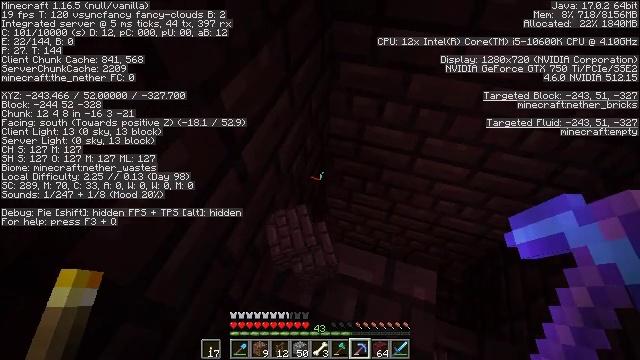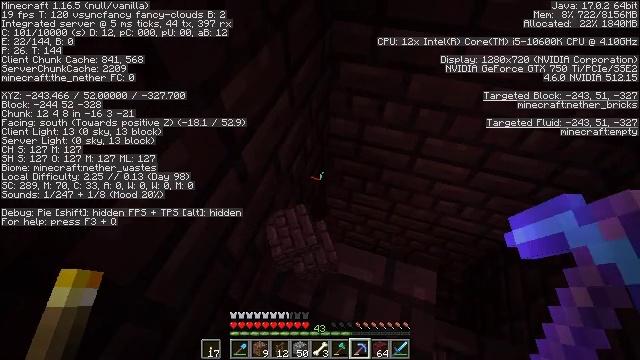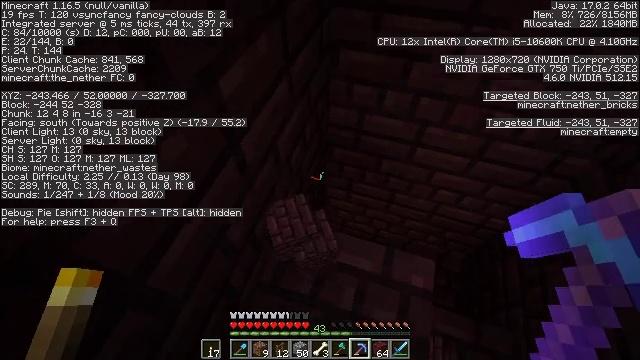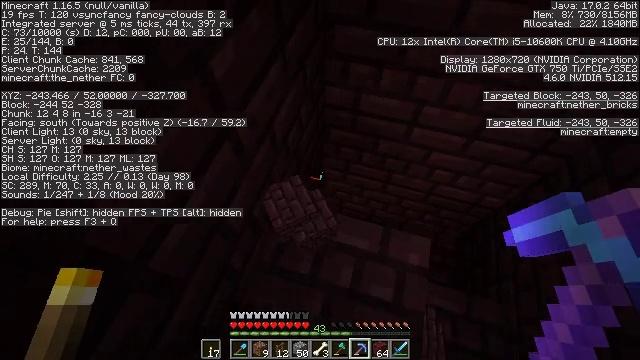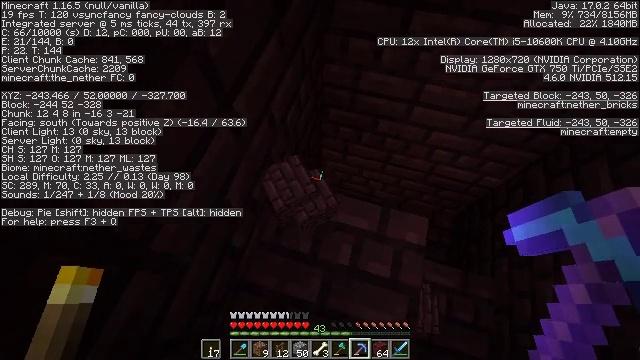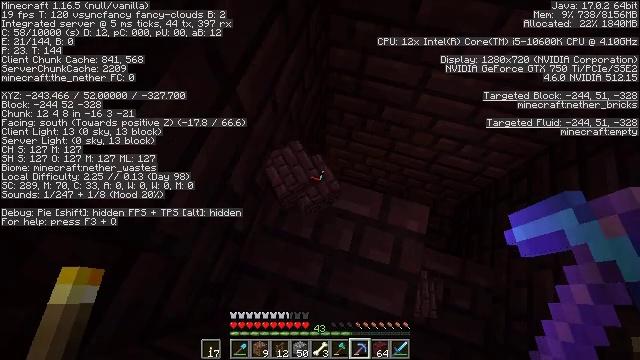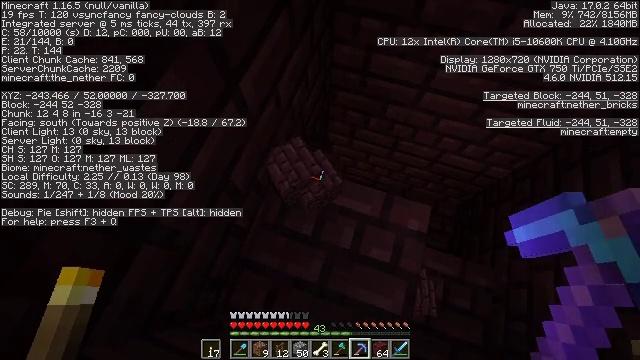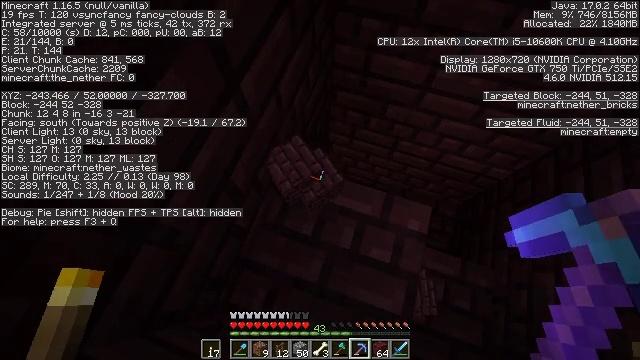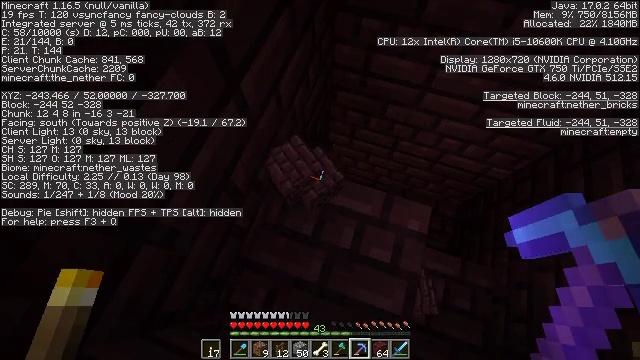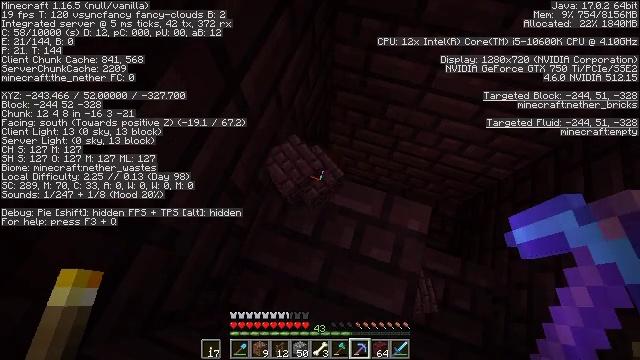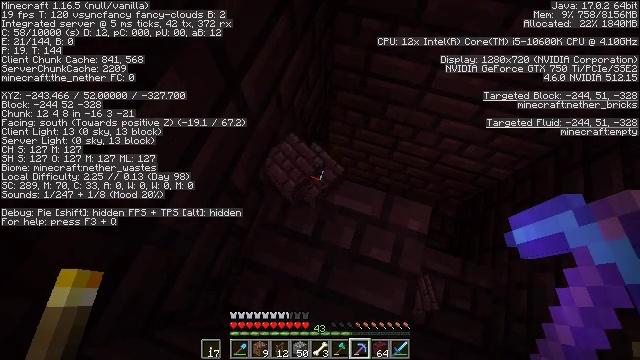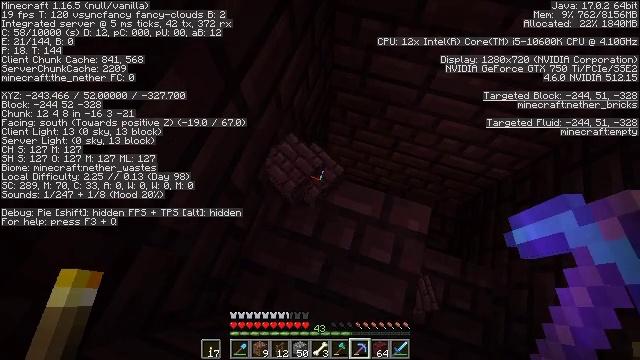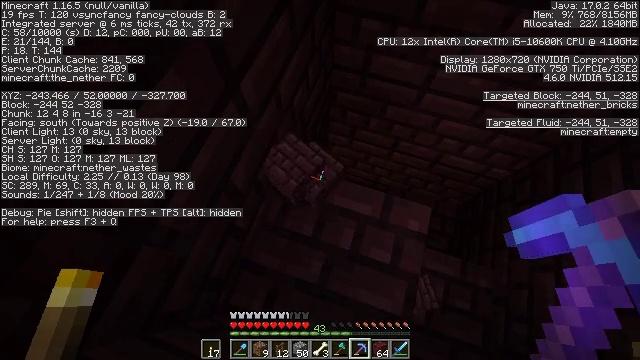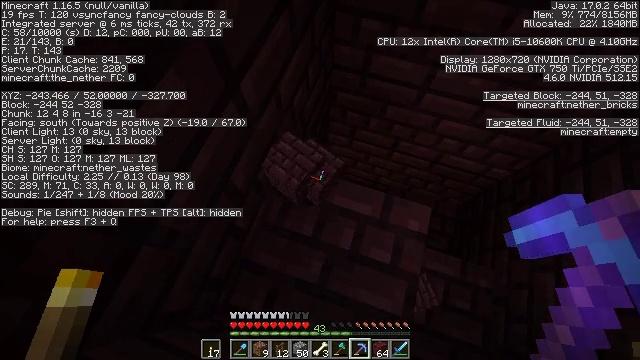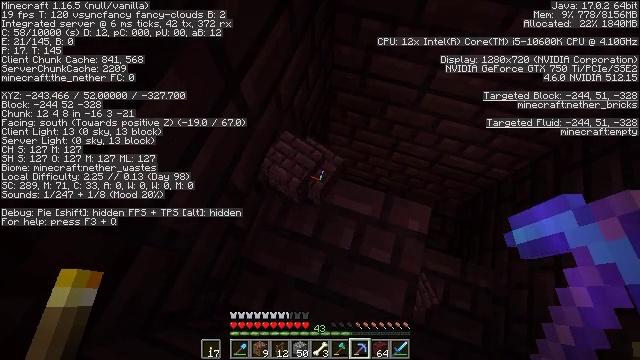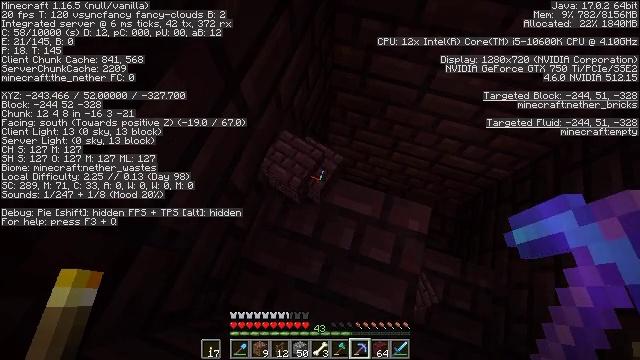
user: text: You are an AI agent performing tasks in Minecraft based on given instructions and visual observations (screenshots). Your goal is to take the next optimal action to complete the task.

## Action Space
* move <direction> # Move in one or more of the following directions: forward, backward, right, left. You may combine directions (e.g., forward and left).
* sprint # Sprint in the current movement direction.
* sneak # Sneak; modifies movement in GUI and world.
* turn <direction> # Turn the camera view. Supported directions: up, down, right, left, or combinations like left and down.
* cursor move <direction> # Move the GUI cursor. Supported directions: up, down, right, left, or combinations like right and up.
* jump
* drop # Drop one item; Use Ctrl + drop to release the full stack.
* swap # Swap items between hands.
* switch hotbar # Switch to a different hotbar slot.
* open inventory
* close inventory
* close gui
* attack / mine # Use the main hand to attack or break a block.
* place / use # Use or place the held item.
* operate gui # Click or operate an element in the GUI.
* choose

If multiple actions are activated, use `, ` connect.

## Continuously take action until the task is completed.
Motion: motion action
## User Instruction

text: Drop crimson roots.
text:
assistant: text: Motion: no_op
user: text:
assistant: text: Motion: turn down
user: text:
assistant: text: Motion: turn right and down
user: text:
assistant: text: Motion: turn down
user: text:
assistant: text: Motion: turn left and down
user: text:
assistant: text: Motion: turn left
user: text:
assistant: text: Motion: no_op
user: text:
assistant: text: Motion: no_op
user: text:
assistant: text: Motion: no_op
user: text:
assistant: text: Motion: no_op
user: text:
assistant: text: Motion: no_op
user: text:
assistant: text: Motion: no_op
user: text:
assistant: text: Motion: no_op
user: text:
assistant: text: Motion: no_op
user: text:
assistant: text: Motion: no_op
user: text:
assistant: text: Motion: no_op
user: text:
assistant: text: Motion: no_op
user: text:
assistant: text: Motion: no_op
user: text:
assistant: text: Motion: no_op
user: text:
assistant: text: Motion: no_op
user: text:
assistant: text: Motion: no_op
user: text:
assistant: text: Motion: no_op
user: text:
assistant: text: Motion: no_op
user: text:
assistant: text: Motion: no_op
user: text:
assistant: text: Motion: no_op
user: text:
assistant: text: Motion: turn up
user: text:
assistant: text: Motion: turn right and up
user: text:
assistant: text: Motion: turn right and up
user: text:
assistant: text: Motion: turn right and up
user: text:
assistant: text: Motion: turn right and up